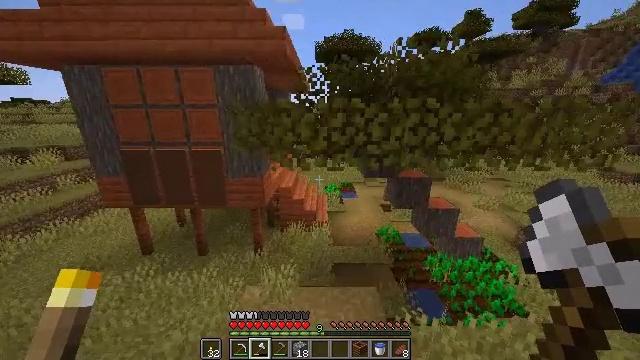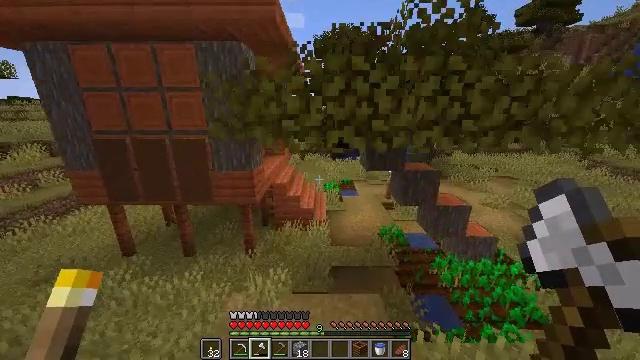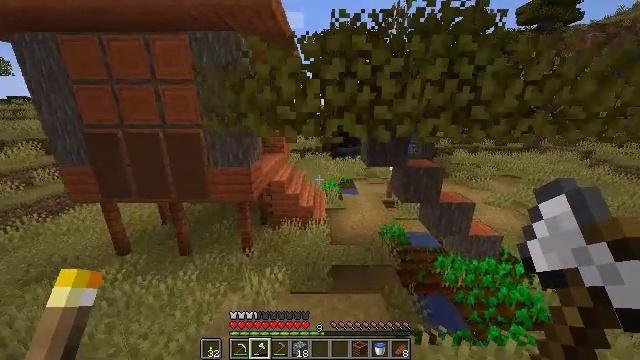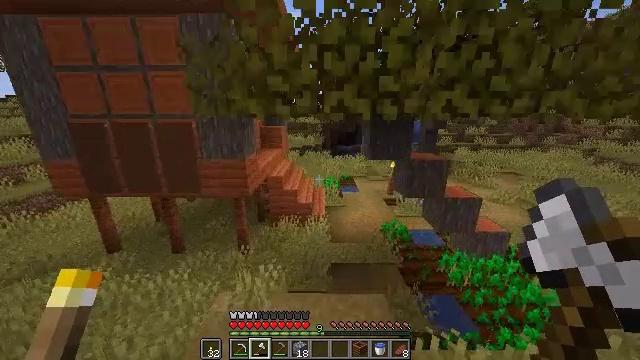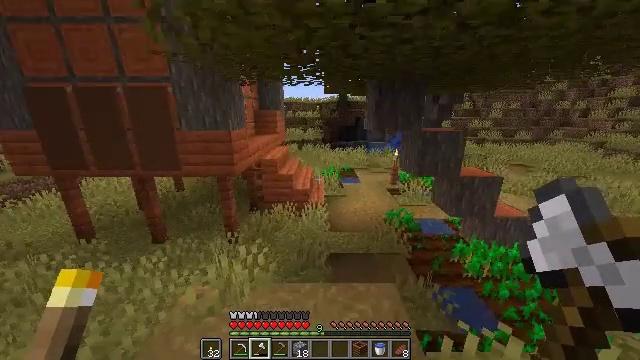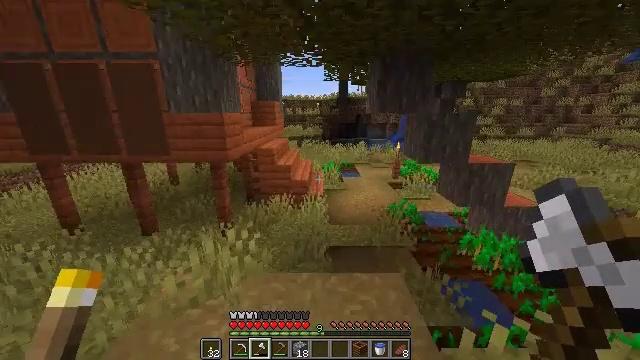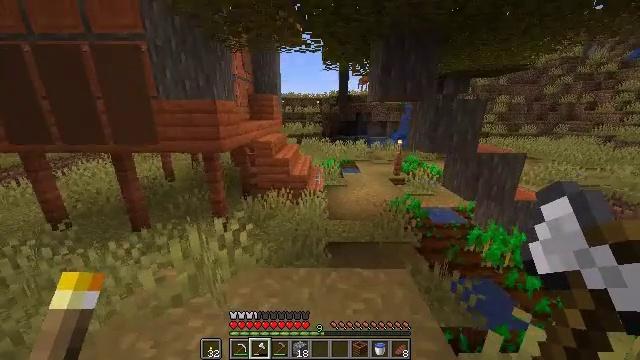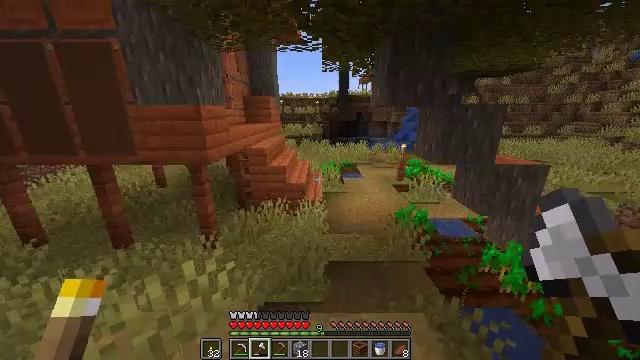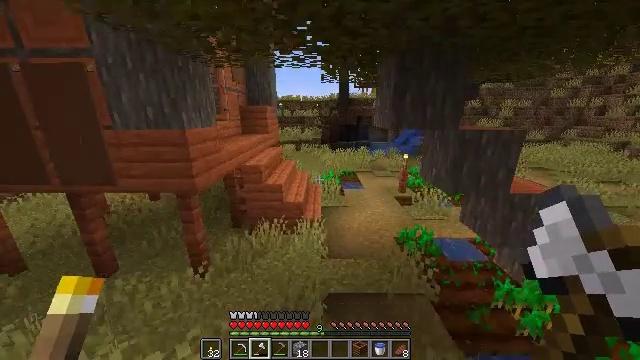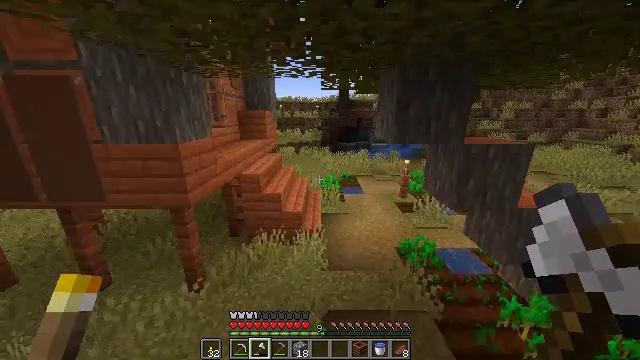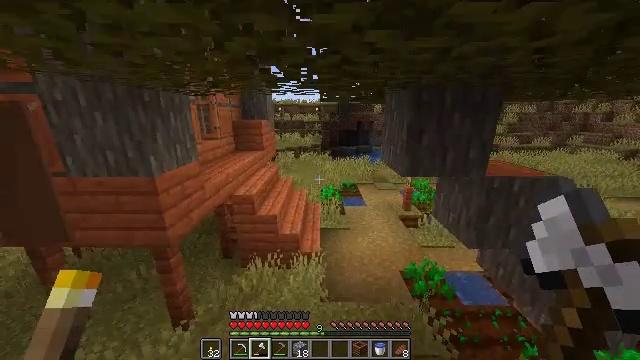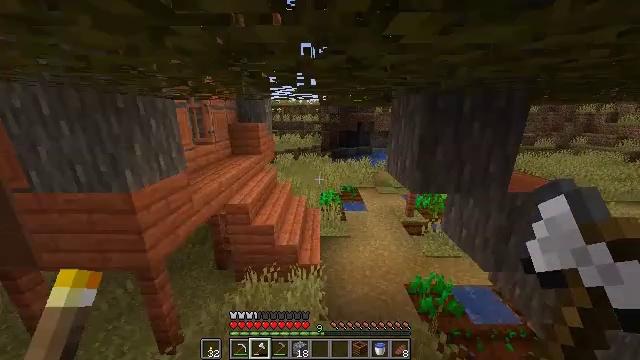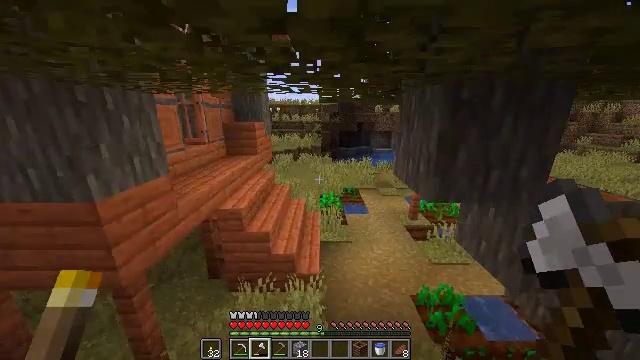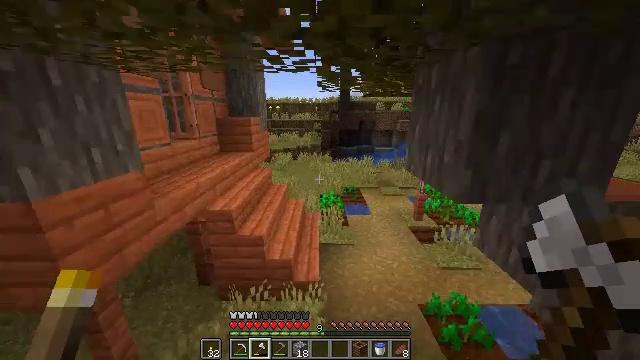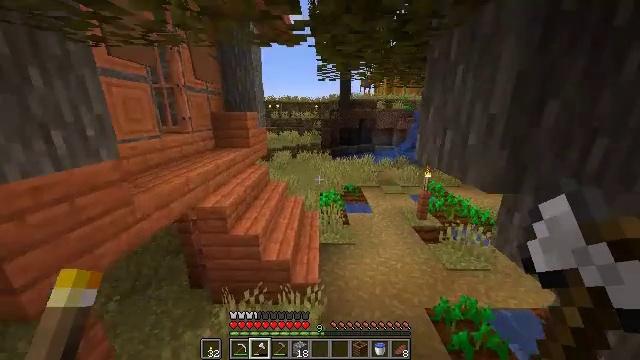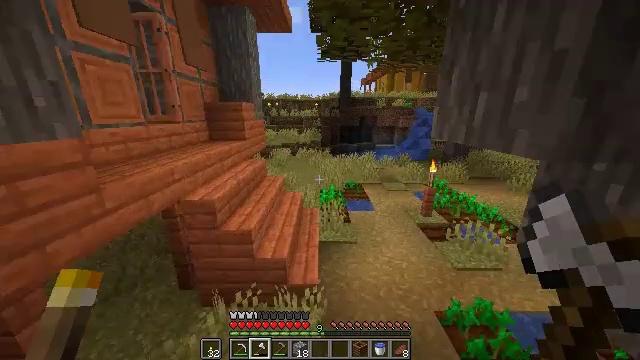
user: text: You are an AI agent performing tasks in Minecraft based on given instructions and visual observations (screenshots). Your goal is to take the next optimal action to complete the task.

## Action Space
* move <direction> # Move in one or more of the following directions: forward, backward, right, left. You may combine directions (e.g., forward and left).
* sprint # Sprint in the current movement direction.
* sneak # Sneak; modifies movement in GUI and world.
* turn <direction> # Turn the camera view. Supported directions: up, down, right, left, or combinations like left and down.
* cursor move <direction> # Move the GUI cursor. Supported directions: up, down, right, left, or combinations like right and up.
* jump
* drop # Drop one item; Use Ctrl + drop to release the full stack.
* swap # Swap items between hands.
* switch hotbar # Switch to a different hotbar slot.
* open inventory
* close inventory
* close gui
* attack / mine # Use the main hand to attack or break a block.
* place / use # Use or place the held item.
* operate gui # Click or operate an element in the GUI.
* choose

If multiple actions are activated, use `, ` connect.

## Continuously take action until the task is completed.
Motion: motion action
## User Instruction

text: Recycle the fletching table.
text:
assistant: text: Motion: move forward, sprint, jump
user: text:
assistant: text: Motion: move forward, sprint, jump
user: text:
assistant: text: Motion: move forward, sprint, jump
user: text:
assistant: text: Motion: move forward, sprint, jump
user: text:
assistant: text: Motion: move forward, sprint, jump
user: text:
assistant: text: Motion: move forward, sprint, jump
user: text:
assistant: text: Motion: move forward, sprint, jump
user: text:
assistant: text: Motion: move forward, sprint
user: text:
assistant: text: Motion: move forward, sprint
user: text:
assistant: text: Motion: move forward, sprint
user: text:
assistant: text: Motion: move forward, sprint
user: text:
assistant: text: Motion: move forward, sprint
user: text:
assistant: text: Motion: move forward, sprint
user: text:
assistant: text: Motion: move forward, sprint
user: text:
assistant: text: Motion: move forward, sprint
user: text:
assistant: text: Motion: move forward, sprint
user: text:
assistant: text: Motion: move forward, sprint
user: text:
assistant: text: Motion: move forward, sprint
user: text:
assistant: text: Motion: move forward, sprint
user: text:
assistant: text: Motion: move forward, sprint
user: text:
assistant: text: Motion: move forward, sprint
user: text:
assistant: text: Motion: move forward, sprint, jump
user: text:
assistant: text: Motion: move forward, sprint, jump
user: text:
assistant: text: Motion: move forward and move left, sprint, jump
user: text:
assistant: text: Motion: move forward and move left, sprint, jump
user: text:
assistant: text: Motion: move forward and move left, sprint, jump
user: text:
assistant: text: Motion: move forward and move left, sprint, jump
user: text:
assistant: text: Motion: move forward and move left, sprint, jump
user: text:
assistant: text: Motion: move forward and move left, sprint
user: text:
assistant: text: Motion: move forward, sprint